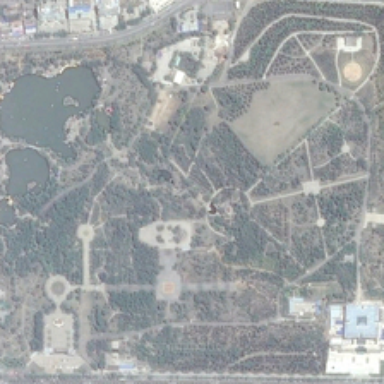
The park with a lake in the corner is surrounded by roads .